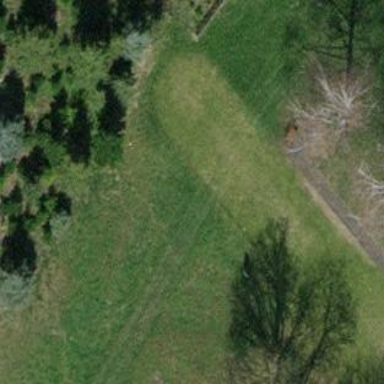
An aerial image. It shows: Grass area designated as golf tee.